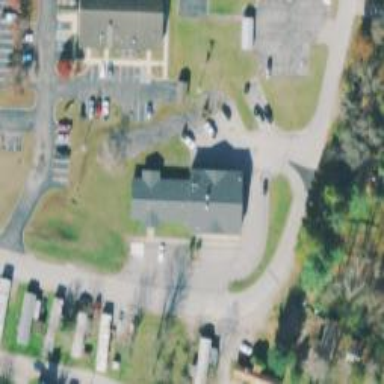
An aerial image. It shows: Ambulance station for emergencies.